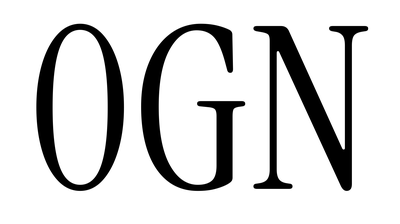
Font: InstrumentSerif-Regular